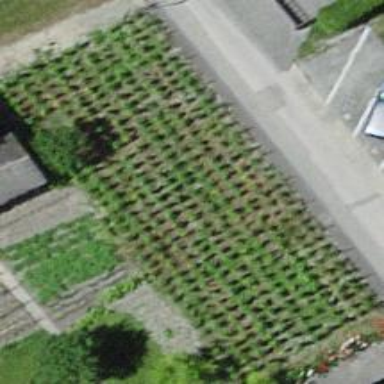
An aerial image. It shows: Vineyard growing grapes.